Question: When I try to open port 80 in node.js using this code (helloWorld)
'''
var http = require('http');
var server = http.createServer(function (request, response) {
response.writeHead(200);
response.end("Hello World
");
});
server.listen(80);
'''
but it doesn't work, only if i give it port '8000' or something else.
since i work under win7 i open the cmd with right click and then run as administrator but it seems it doesn't run like a root under linux.

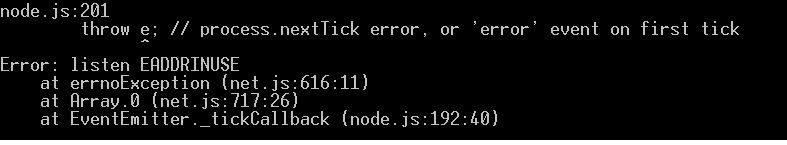
Answer: # Nodejs has a stable release for Windows
This will allow you to run Node.js on Windows without the need to integrate with Apache which is sweet.
Download and Release Details - <URL>